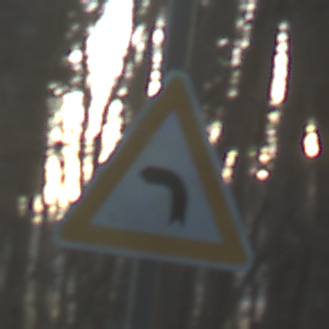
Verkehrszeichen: KurveLinks
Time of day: SunriseSunset
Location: Outdoor (Nature)
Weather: Clear
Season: Winter
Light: Natural